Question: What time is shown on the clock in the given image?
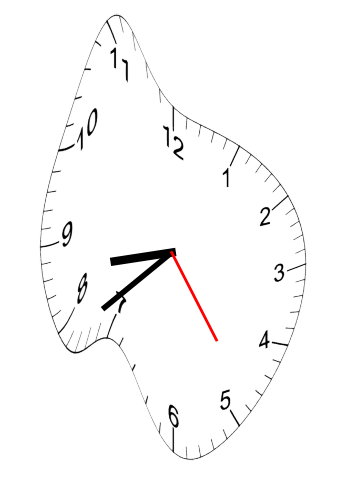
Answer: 08:38:24